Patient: sex M, age 37
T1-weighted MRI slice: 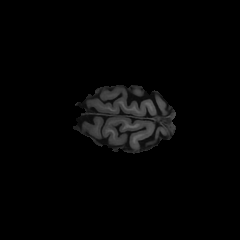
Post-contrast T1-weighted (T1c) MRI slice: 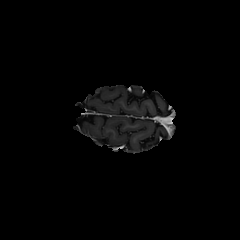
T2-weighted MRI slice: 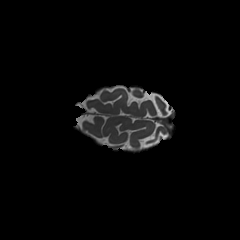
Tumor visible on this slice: no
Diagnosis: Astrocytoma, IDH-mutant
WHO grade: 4